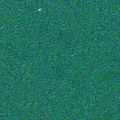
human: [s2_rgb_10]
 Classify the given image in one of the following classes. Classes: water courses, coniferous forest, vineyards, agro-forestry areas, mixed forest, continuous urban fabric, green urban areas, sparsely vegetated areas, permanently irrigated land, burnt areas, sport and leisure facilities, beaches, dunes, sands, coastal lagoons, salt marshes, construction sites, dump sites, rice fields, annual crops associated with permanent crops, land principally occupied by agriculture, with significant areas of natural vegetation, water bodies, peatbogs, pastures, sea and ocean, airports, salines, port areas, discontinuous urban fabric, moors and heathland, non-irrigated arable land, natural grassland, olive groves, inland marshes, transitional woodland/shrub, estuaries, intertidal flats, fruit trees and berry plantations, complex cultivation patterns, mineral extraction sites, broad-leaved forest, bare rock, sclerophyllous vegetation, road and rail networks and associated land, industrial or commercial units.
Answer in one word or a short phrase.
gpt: sea and ocean